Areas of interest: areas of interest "Lou Qiao Nursing Home"
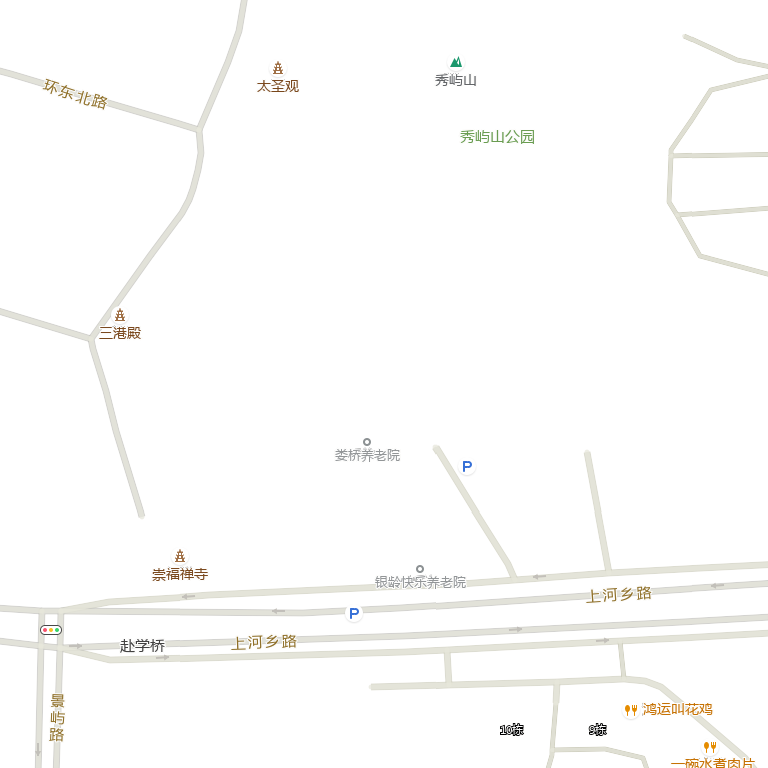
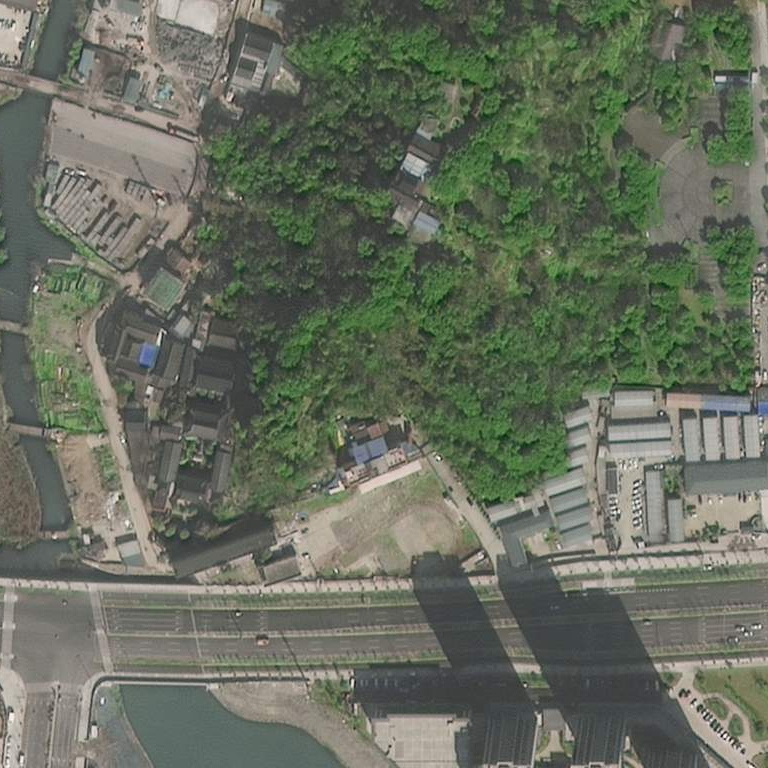